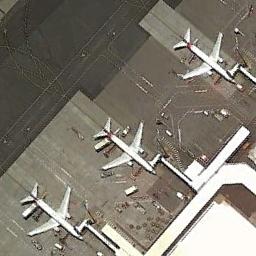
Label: airplane